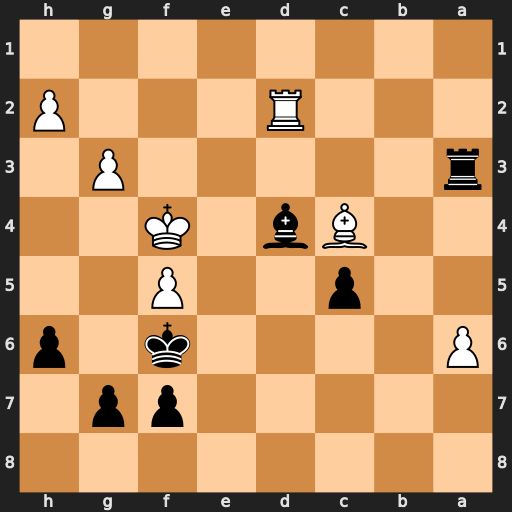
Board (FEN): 8/5pp1/P4k1p/2p2P2/2Bb1K2/r5P1/3R3P/8
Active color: b
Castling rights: -
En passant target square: -
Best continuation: Be3+ Ke4 Bxd2